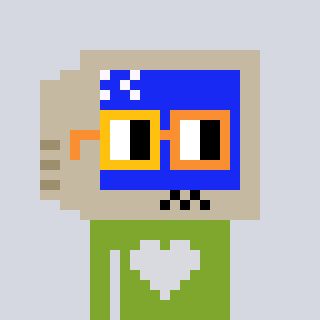
a pixel art character with square yellow and orange glasses, a old monitor-shaped head and a slimegreen-colored body on a cool background